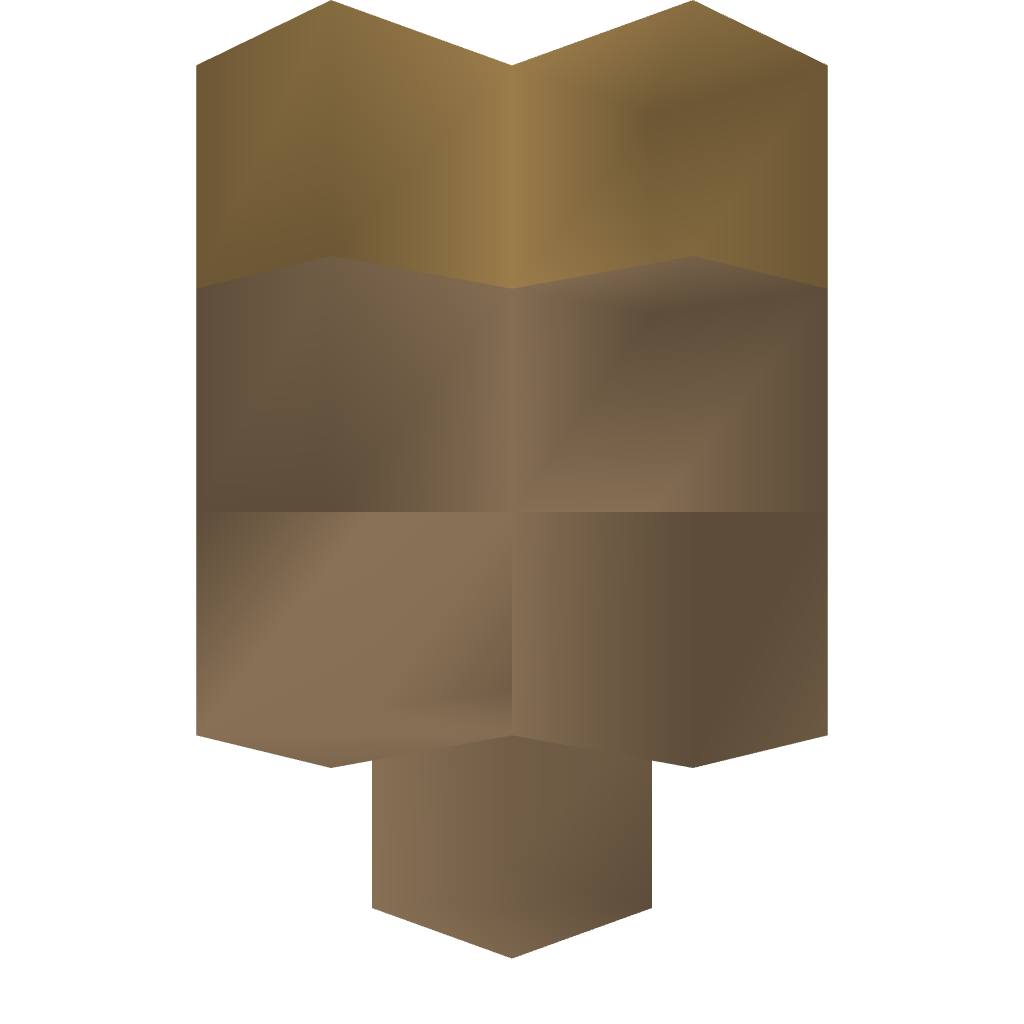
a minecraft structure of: Wood Lamp